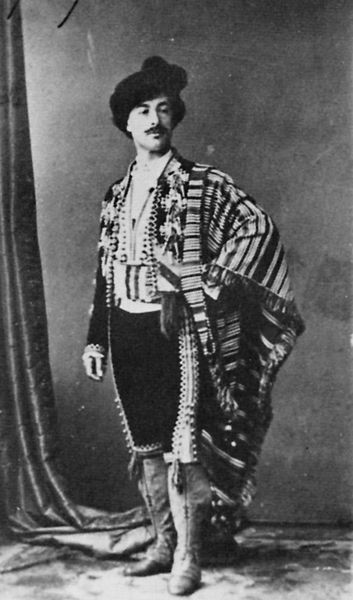
Titel: Chapuy
Künstler: Andrè Adolphe Eugené Disdéri
Standort: Paris
Institution: Bibliothèque Nationale.
Schlagwörter: dunkel, kämpfer, körper, mann, schatten, umhang, weiß, bunt, grau, hintergrund, hut, licht, schwarz, blick, gürtel, tuch, muster, bart, hemd, hose, jacke, jung, kappe, mütze, schnurrbart, wand, arm, augen, falten, kleidung, kragen, stehen, bildnis, portrait, porträt, vorhang, boden, bestickt, fransen, gewand, kostüm, mantel, pose, schnur, schnüre, stehend, stickerei, stoff, decke, kinn, schürze, spanien, haltung, schuhe, russland, kette, klein, schnäuzer, falte, schnurbart, ernst, brauen, homme, moustache, atelier, gestreift, streifen, faltenwurf, schnauzer, weste, exotisch, foto, fotografie, photographie, stolz, schwarzweiss, uniform, chapeau, soldat, abzeichen, posieren, stiefel, ganzkörper, fürst, baskenmütze, photo, ganzfigur, tracht, kniebundhose, kulisse, drapé, bommel, vorhand, lederhose, erinnerung, turban, araber, standbild, studio, costume, rideau, mexiko, decken, kniehose, statur, folklore, türke, osmane, husar, stiefe, spanier, ungarn, matel, poncho, torrero, südländer, théâtre, portrát, schwarzt, homo, ikat, schnaurbart, tatar, zouave, bommeln, rideaux, torero, schnauer, béret, tradition, nasei, traditionnel, mis en scène, schwaqr